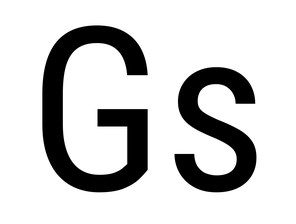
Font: Roboto_Condensed_Regular